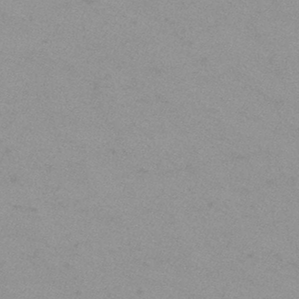
Label: frost